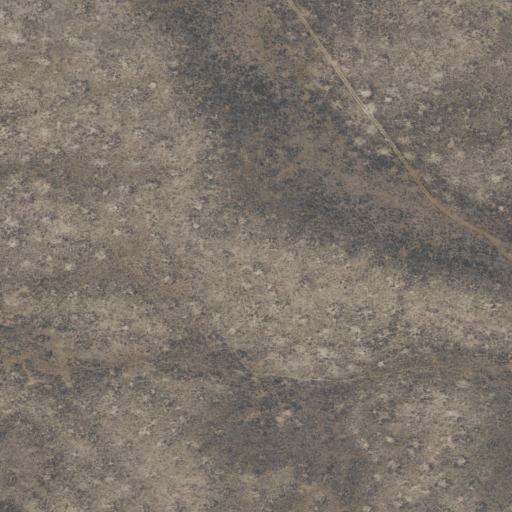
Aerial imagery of ridge(s) in Idaho named Sunset Ridge containing only shrub